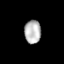
Tissue: lung
Cell type: Epithelial cells
Senescence score: 0.1875
Nuclear area (px): 376
Mean DAPI intensity: 183.949